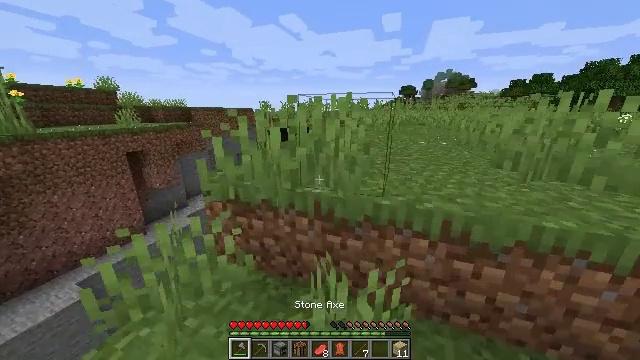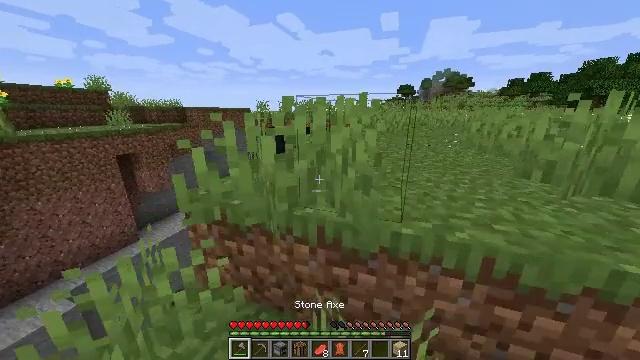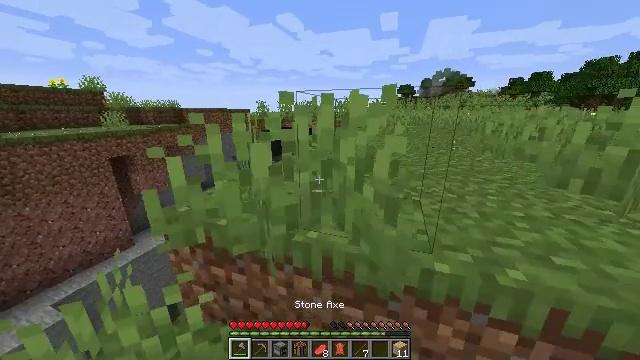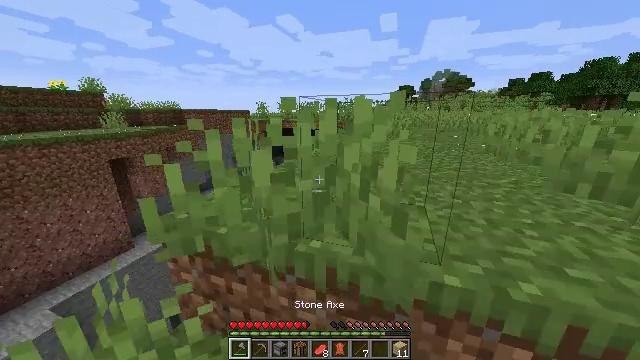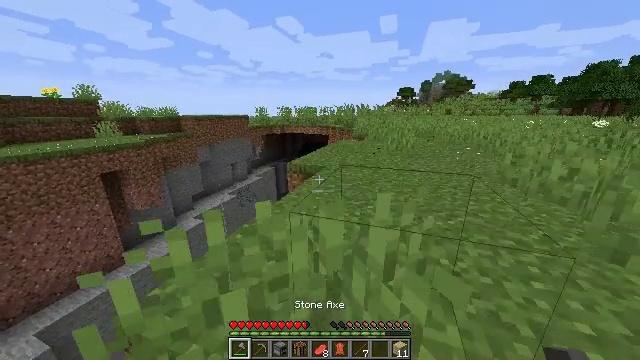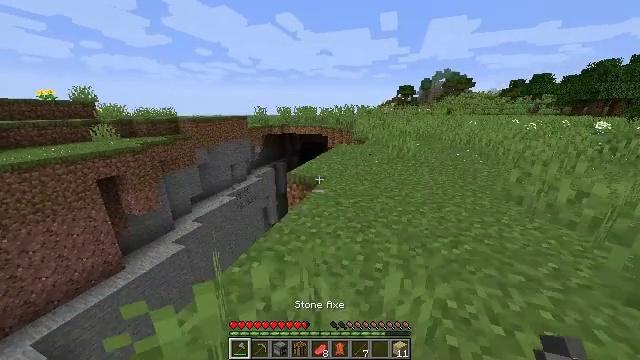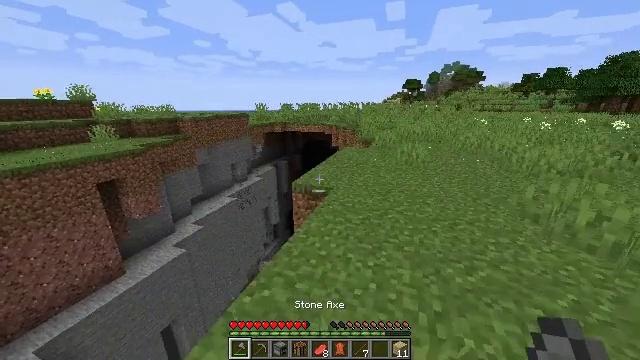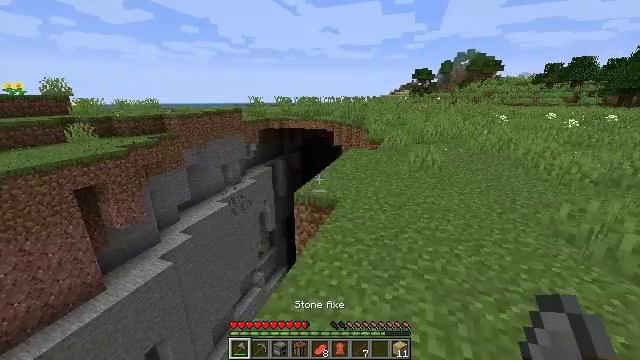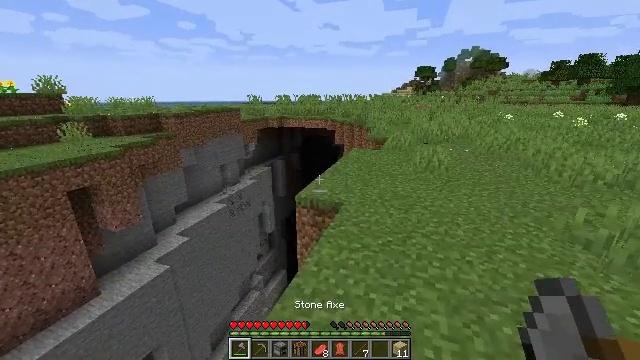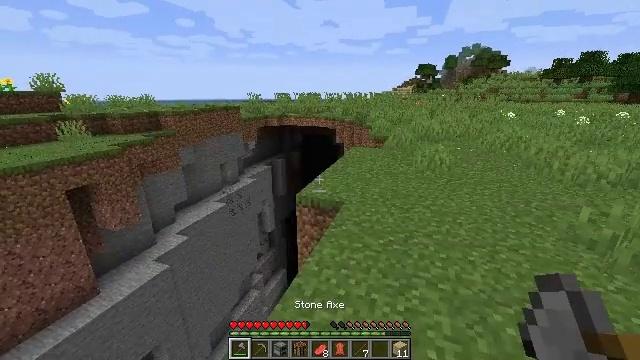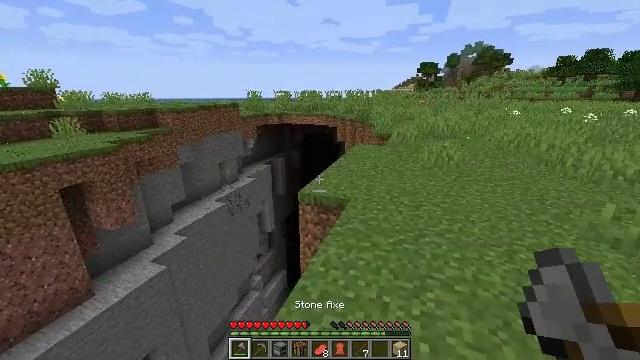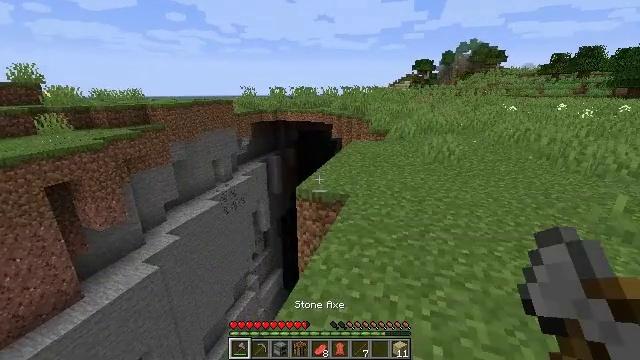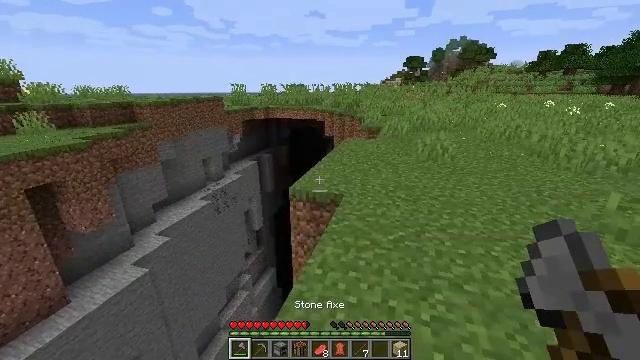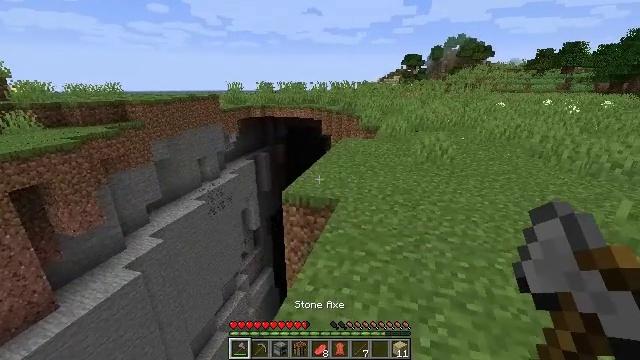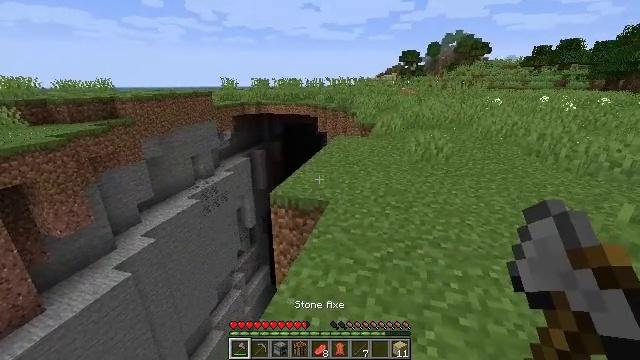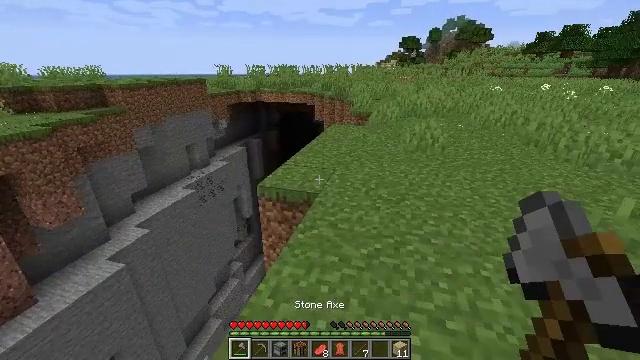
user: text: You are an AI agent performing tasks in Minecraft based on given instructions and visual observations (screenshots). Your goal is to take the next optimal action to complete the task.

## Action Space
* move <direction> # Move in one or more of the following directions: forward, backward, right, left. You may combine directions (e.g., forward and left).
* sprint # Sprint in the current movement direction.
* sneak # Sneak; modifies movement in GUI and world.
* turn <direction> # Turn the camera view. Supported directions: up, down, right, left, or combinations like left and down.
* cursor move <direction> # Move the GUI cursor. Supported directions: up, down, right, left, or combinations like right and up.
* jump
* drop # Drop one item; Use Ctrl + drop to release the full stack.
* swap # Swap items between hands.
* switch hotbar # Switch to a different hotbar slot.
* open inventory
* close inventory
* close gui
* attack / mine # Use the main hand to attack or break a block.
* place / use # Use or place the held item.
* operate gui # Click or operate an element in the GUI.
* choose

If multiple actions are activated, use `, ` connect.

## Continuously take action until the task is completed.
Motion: motion action
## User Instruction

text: Combat the slime.
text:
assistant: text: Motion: move forward
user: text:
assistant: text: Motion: move forward
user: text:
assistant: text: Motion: move forward, jump
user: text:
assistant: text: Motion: move forward, jump
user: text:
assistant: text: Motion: move forward, jump
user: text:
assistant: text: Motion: move forward
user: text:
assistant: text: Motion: move forward
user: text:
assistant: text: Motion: move forward
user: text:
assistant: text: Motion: move forward
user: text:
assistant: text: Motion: move forward
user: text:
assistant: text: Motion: move forward and move right, turn right
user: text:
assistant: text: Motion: move forward and move right, turn right
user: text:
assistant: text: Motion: move forward and move right
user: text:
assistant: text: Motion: move forward and move right
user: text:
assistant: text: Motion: move forward and move right, turn down
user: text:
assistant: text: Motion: move forward, turn down
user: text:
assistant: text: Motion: move forward
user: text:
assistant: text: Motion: move forward
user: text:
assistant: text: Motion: move forward, turn down
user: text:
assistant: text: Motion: move forward, turn down
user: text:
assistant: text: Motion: move forward
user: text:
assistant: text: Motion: move forward, turn down
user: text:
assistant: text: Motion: move forward, turn down
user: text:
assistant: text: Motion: move forward, turn down
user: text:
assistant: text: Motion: move forward, turn down
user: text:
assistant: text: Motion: move forward, turn down
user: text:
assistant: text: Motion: move forward, turn down
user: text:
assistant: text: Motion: move forward, turn left and down
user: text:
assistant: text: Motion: move forward, turn down
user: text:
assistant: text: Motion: move forward, turn left and down